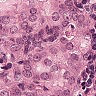
Metastatic tissue present: yes